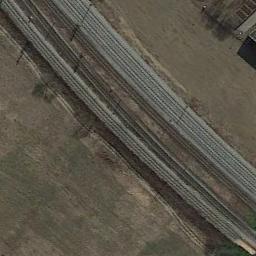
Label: railway